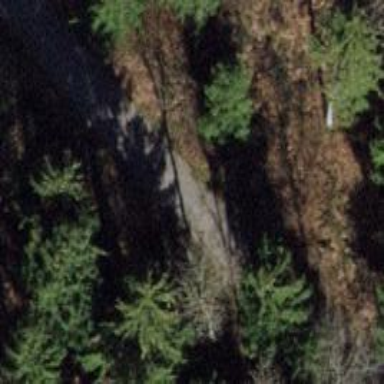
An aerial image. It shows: Compacted track road with grade3 tracktype.